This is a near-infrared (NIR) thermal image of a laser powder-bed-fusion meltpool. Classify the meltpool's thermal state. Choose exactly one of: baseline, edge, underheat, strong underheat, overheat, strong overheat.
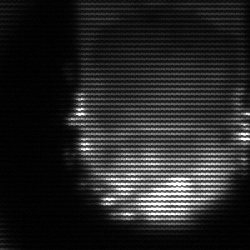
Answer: baseline